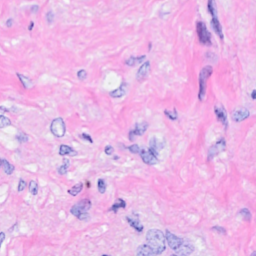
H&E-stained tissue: Breast